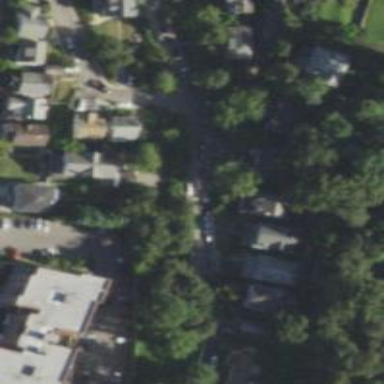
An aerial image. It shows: Residential road.